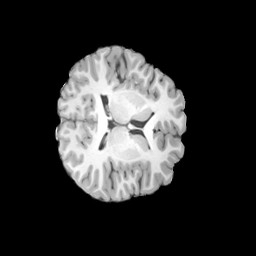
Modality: T1w
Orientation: axial
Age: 22
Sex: female
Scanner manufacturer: siemens
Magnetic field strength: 3 T
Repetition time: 2 s
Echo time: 0.0024 s